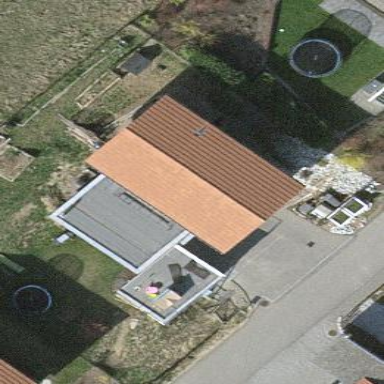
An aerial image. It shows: Building with roof made of roof tiles.